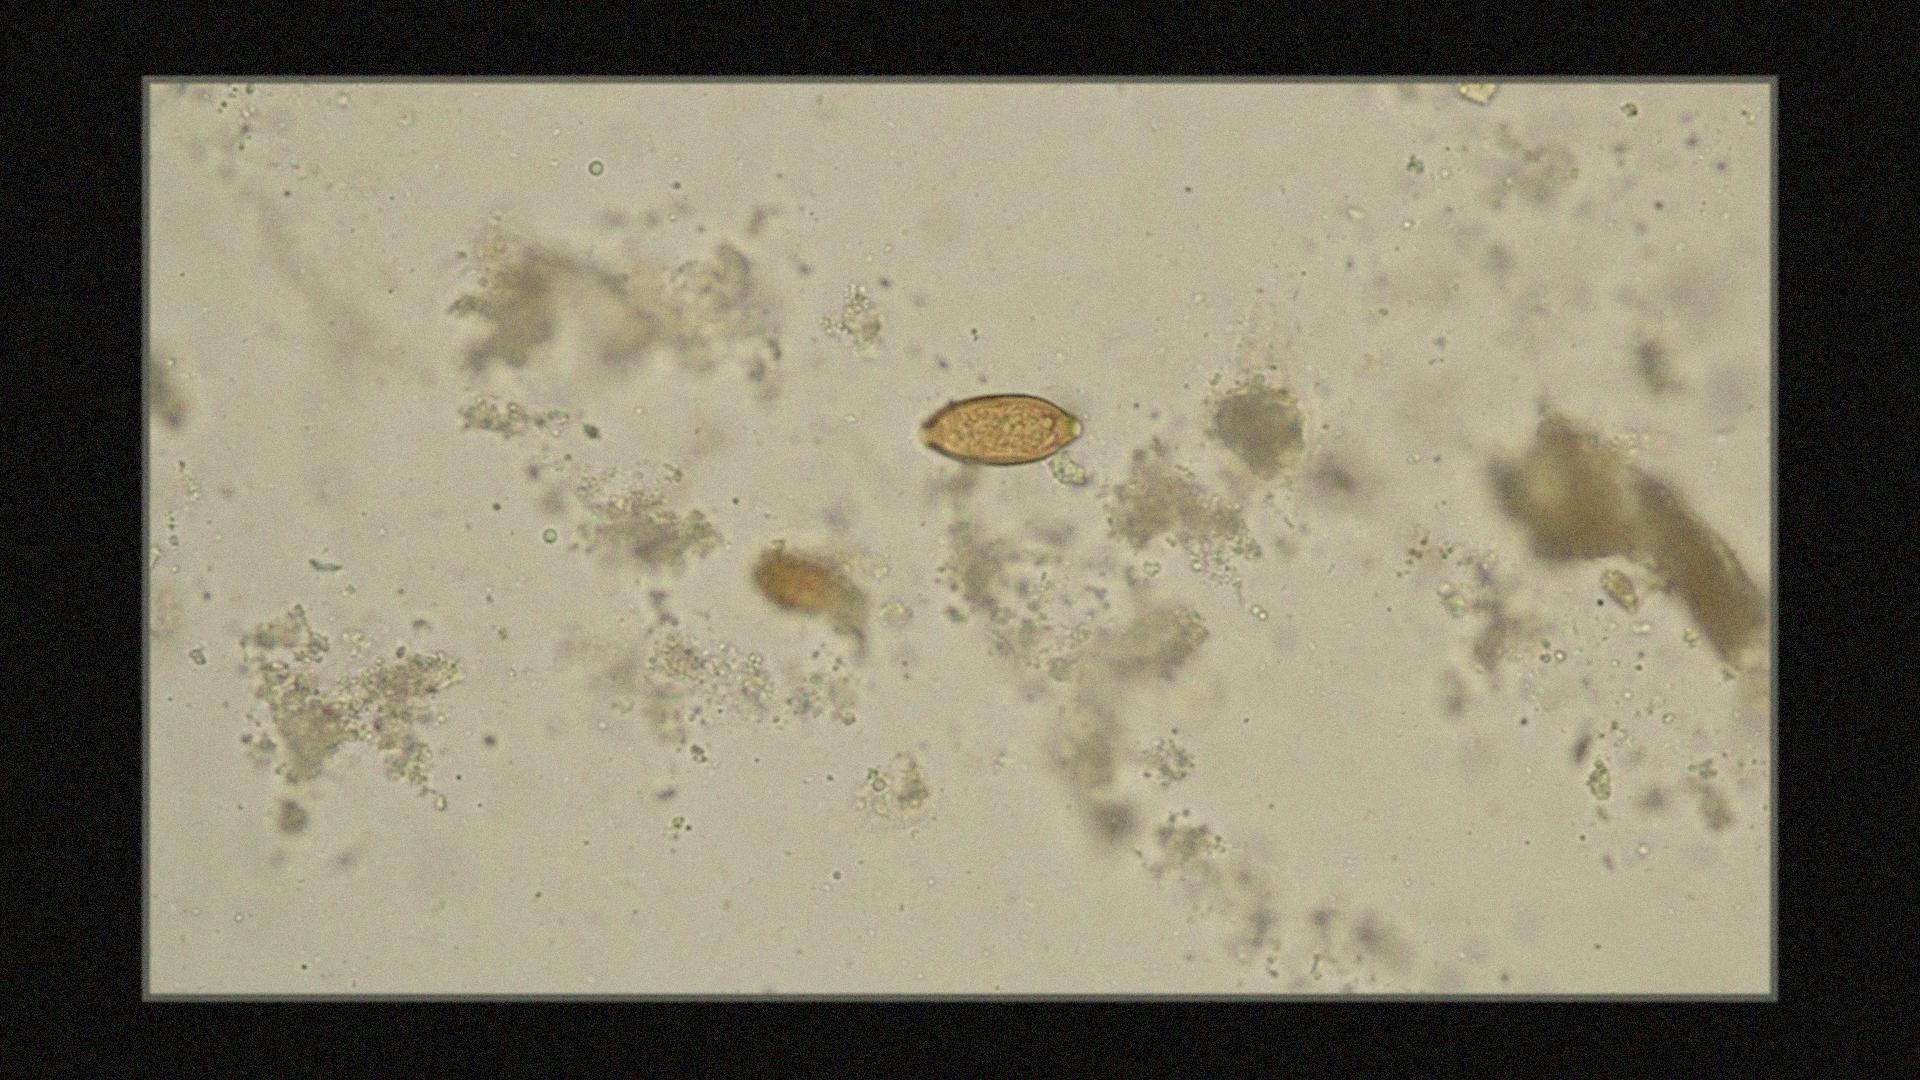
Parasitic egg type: Trichuris trichiura